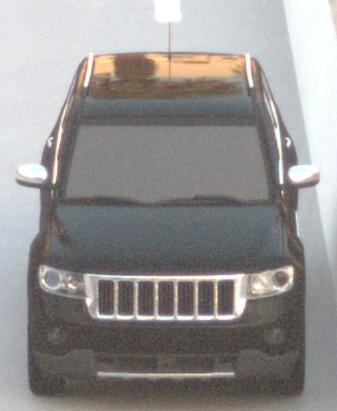
Make: Jeep
Model: Grand Cherokee
Detailed model: WK2
Model produced from: 2010
Model produced until: 2021
Doors: 5
Color: black
Road condition: dry road
Daytime: sunrise or sunset
Contrast: low contrast